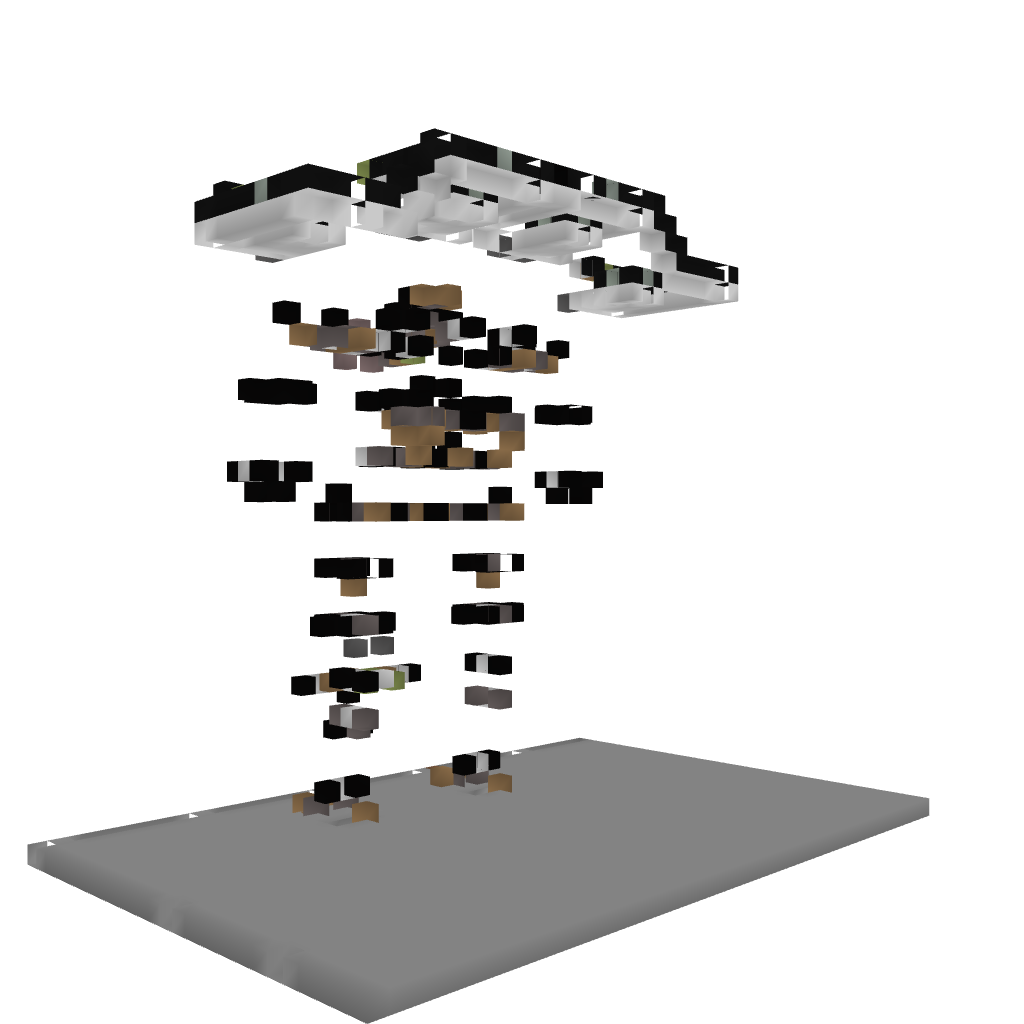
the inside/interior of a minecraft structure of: Mark's Robot